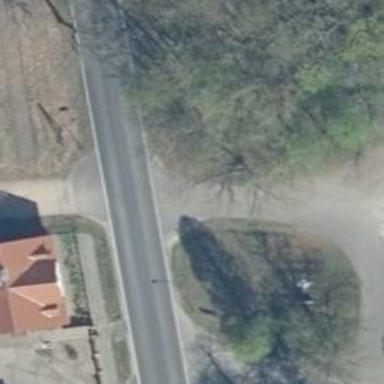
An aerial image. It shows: Emergency access point on the road.